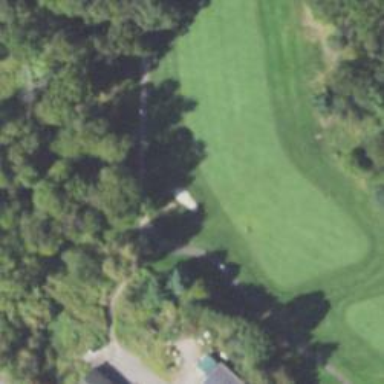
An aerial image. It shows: View of golf hole.